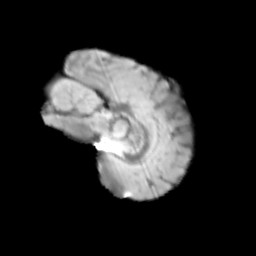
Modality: T2w
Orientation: sagittal
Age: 9
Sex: female
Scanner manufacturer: siemens
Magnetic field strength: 3 T
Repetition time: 3.8 s
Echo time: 0.07 s